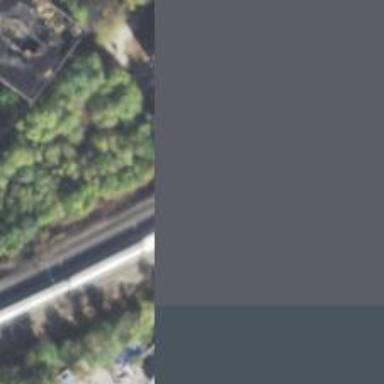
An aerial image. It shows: Railway track with contact line for electrification.